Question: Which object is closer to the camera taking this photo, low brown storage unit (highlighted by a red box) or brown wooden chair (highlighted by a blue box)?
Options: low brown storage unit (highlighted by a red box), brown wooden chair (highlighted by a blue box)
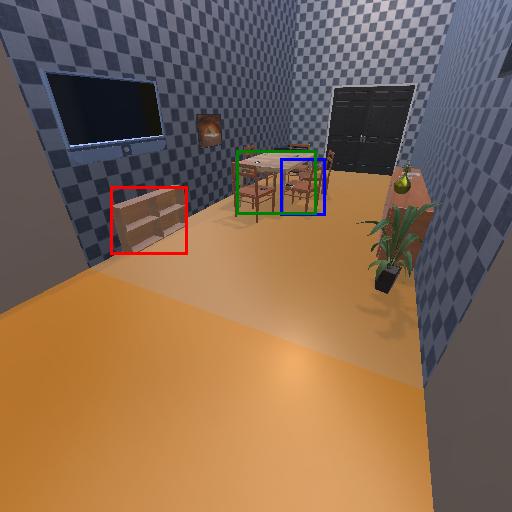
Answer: low brown storage unit (highlighted by a red box)